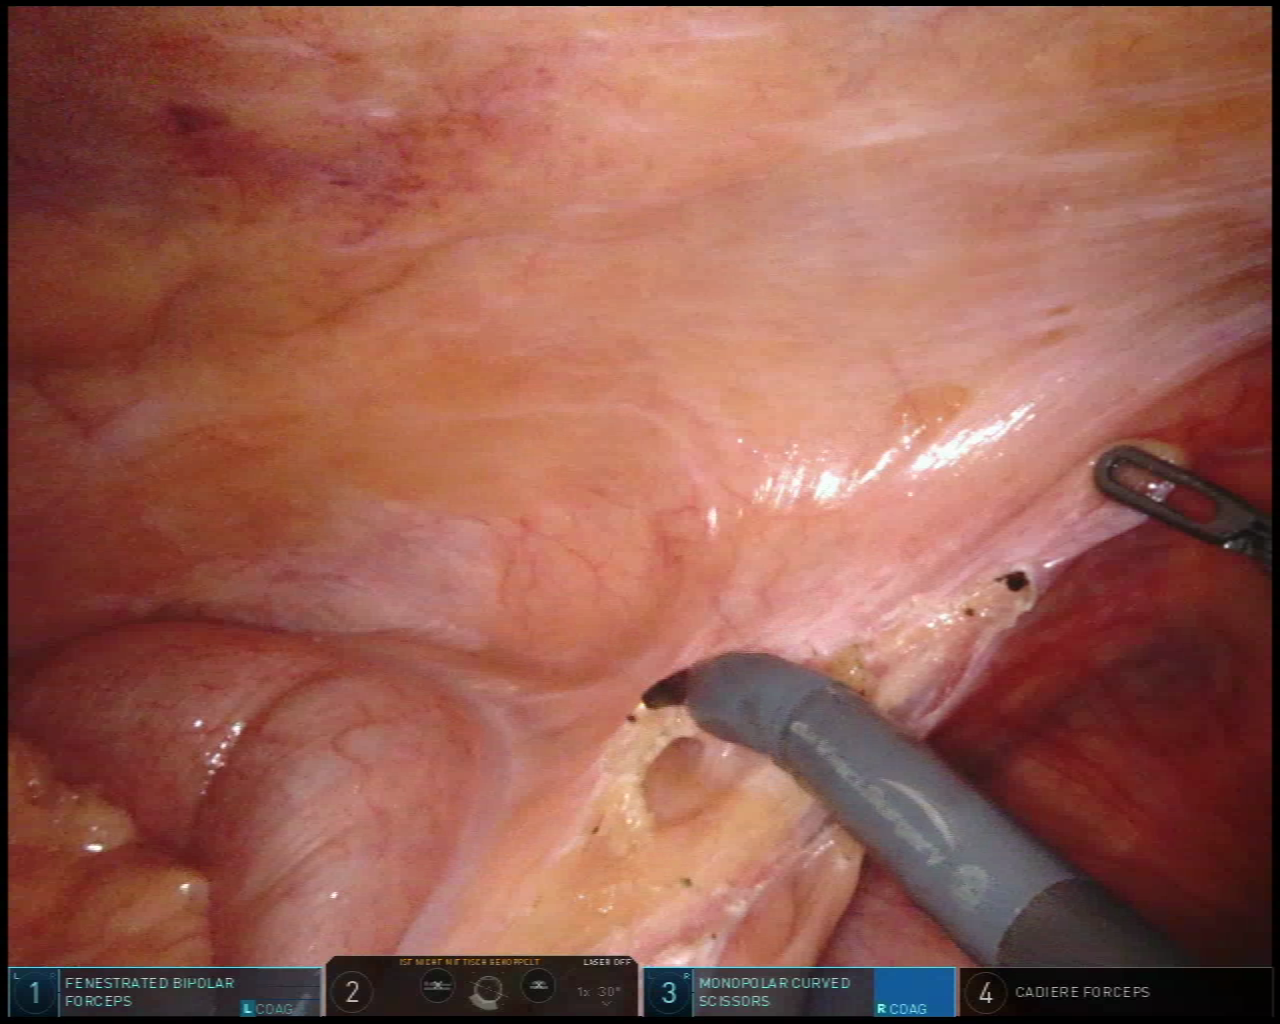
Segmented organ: colon
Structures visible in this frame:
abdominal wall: yes
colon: yes
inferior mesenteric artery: no
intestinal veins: no
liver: no
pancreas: no
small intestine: no
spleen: no
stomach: no
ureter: no
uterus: no
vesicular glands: no